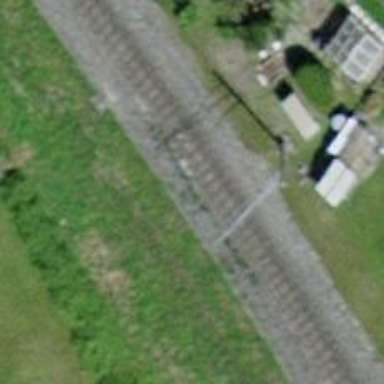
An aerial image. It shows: Narrow-gauge railway with one track running along embankment. The track is electrified with contact line.